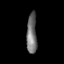
Tissue: prostate
Cell type: Fibroblasts
Senescence score: 0.7404
Nuclear area (px): 404
Mean DAPI intensity: 113.881